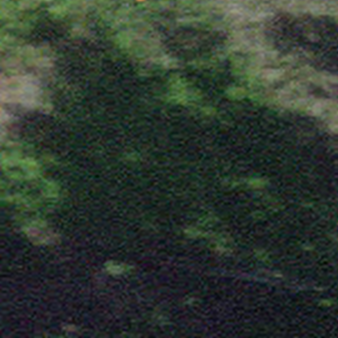
Label: other